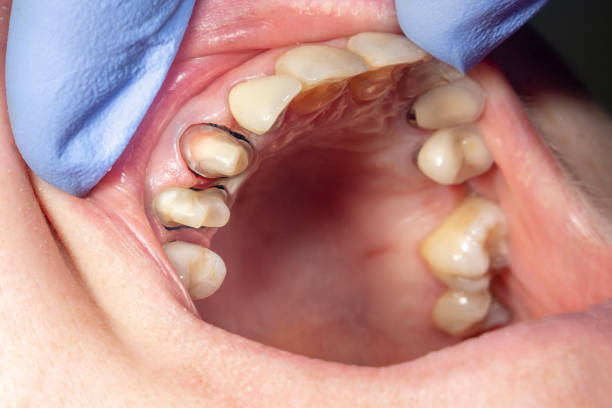
Condition: Caries